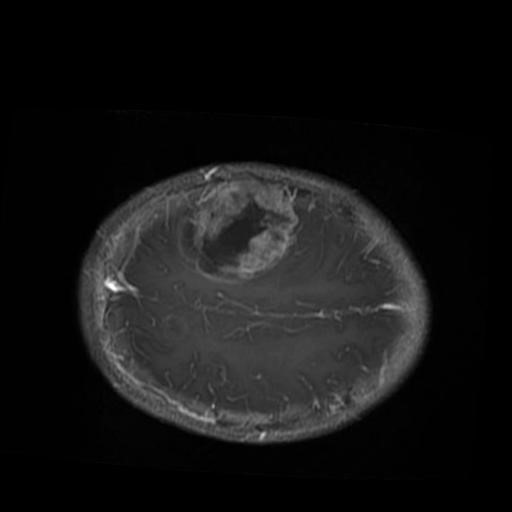
Label: brain_glioma